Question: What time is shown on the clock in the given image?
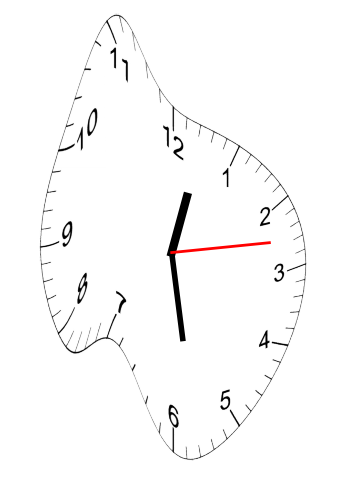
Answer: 12:28:13